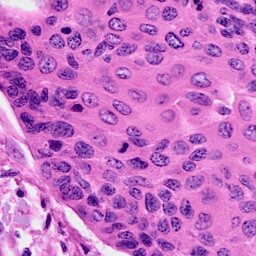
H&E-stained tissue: Cervix